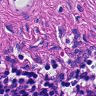
Metastatic tissue present: yes